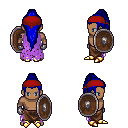
a pixel art fantasy rpg character, male body template, human, dark skin, maroon tattered cape, robe skirt, blue extra-long topknot hairstyle, red bandana, metal gloves, gold boots, shield, four views (front, back, left, right), 2x2 character sprite sheet, small pixel art, hard edges, no anti-aliasing